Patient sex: M
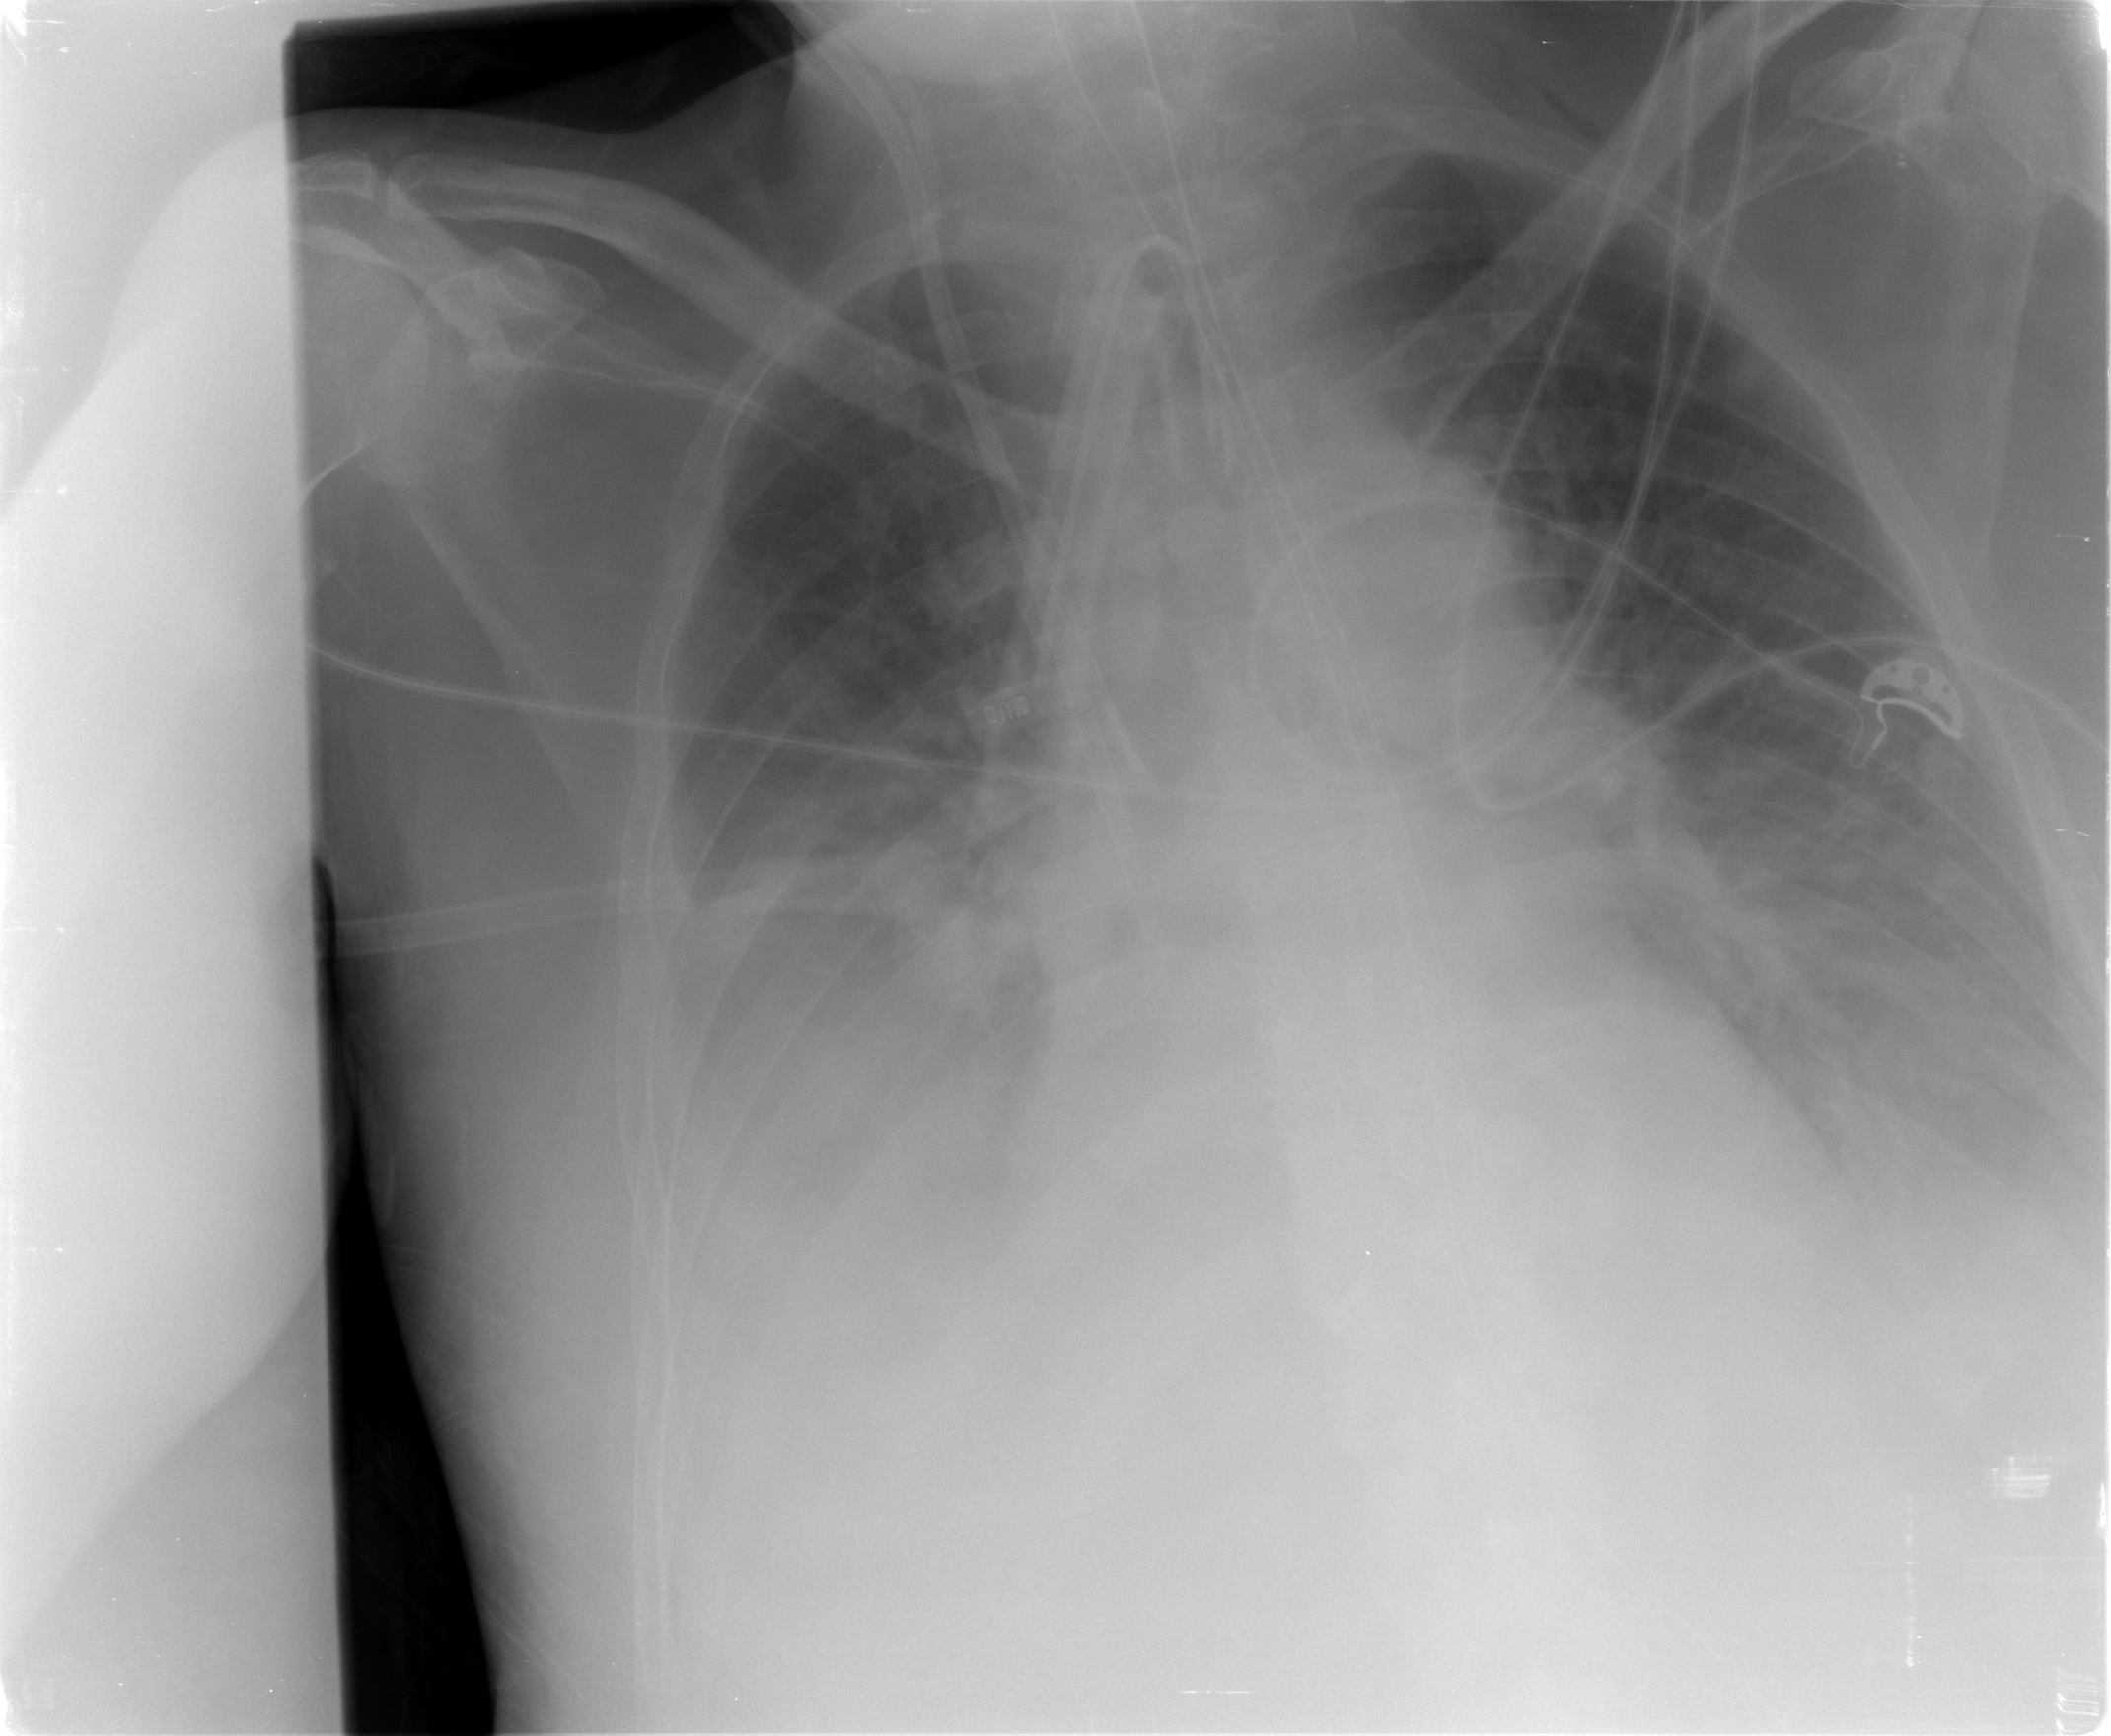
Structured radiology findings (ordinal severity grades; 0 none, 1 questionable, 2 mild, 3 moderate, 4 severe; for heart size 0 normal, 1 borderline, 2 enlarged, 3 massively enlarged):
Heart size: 0
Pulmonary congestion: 2
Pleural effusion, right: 3
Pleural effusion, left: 2
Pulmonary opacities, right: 1
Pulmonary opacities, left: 1
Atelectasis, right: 2
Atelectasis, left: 2